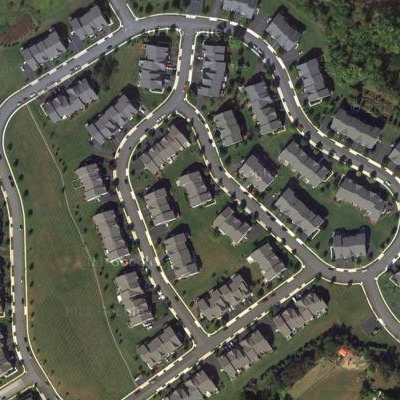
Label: fResident